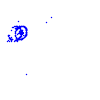
Particle: proton